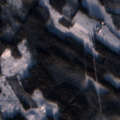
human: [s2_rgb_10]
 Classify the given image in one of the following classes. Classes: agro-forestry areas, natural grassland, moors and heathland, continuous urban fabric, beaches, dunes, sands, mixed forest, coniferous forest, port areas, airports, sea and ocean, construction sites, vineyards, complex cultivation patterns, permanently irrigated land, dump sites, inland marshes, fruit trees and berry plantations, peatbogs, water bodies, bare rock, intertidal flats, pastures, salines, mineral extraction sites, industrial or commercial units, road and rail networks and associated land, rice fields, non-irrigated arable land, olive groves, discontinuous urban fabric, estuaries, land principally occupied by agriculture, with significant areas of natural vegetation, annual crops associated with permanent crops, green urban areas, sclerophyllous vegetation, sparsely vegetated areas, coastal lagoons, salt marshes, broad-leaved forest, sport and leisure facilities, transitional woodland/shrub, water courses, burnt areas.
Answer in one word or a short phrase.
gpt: coniferous forest, mixed forest, transitional woodland/shrub